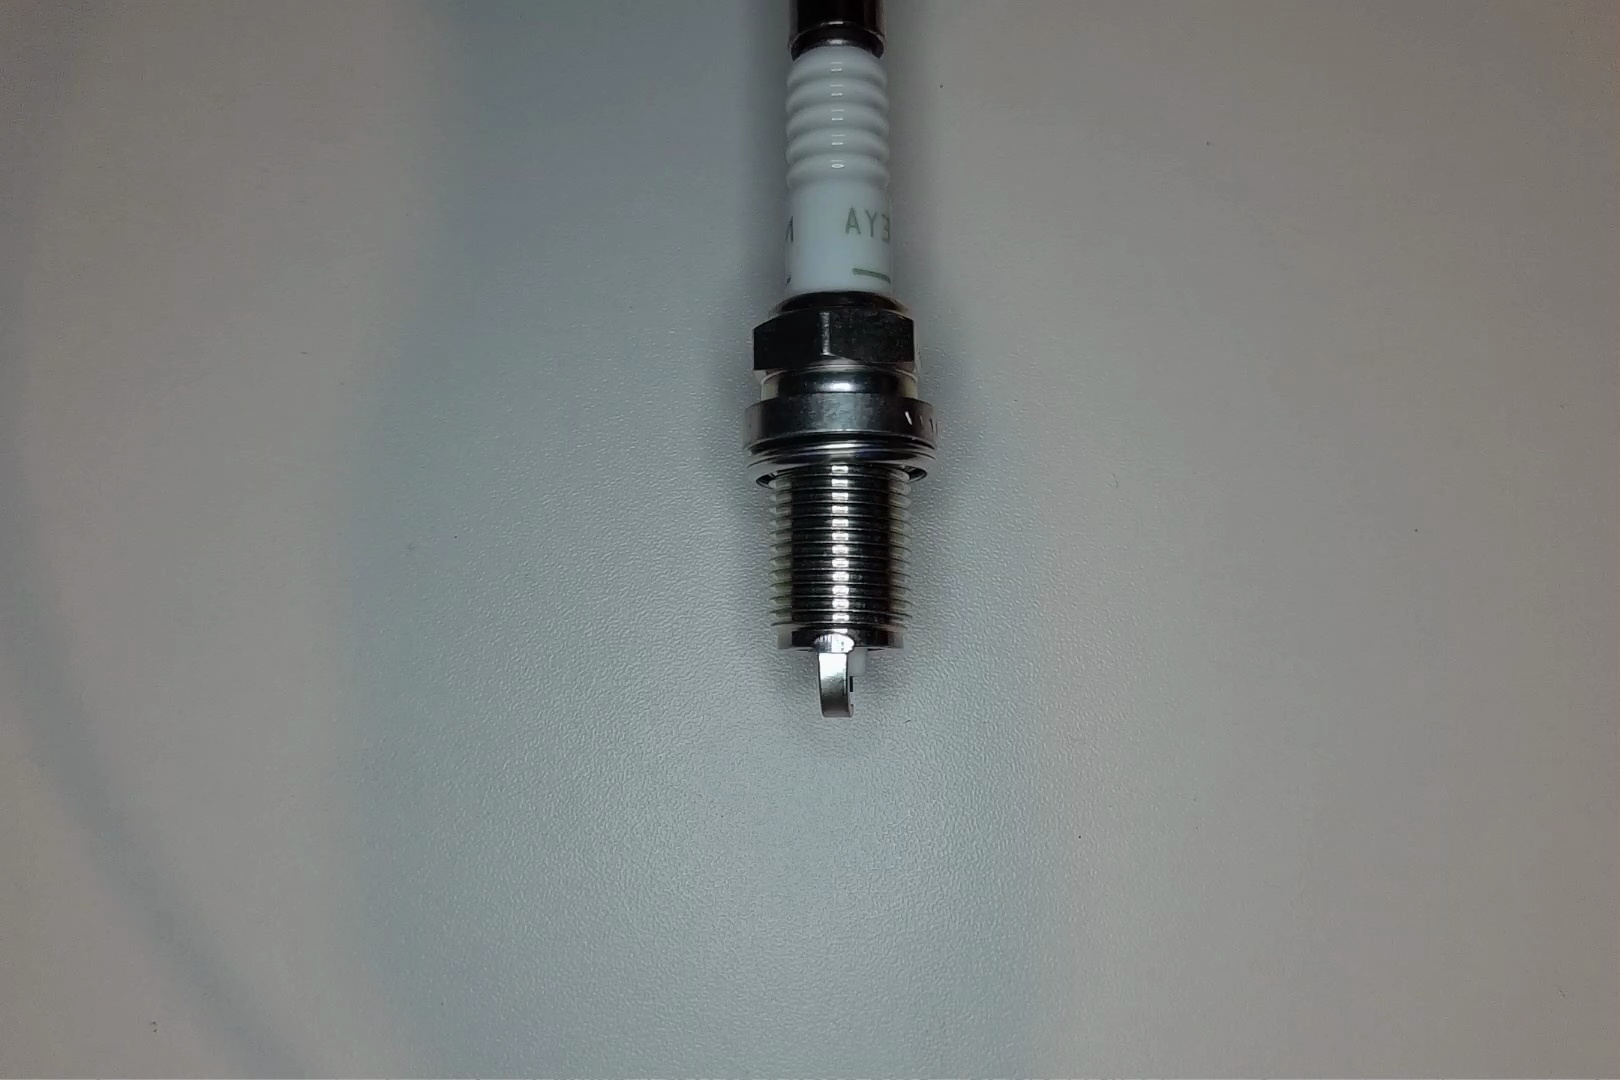
Label: normal